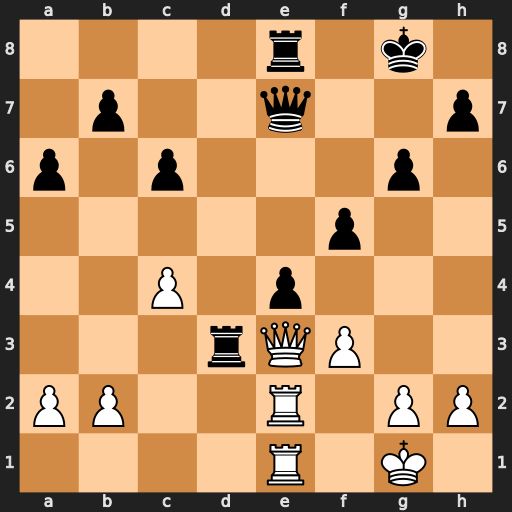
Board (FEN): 4r1k1/1p2q2p/p1p3p1/5p2/2P1p3/3rQP2/PP2R1PP/4R1K1
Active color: w
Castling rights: -
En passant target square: -
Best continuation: Qxd3 Qc5+ Qe3